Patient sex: F
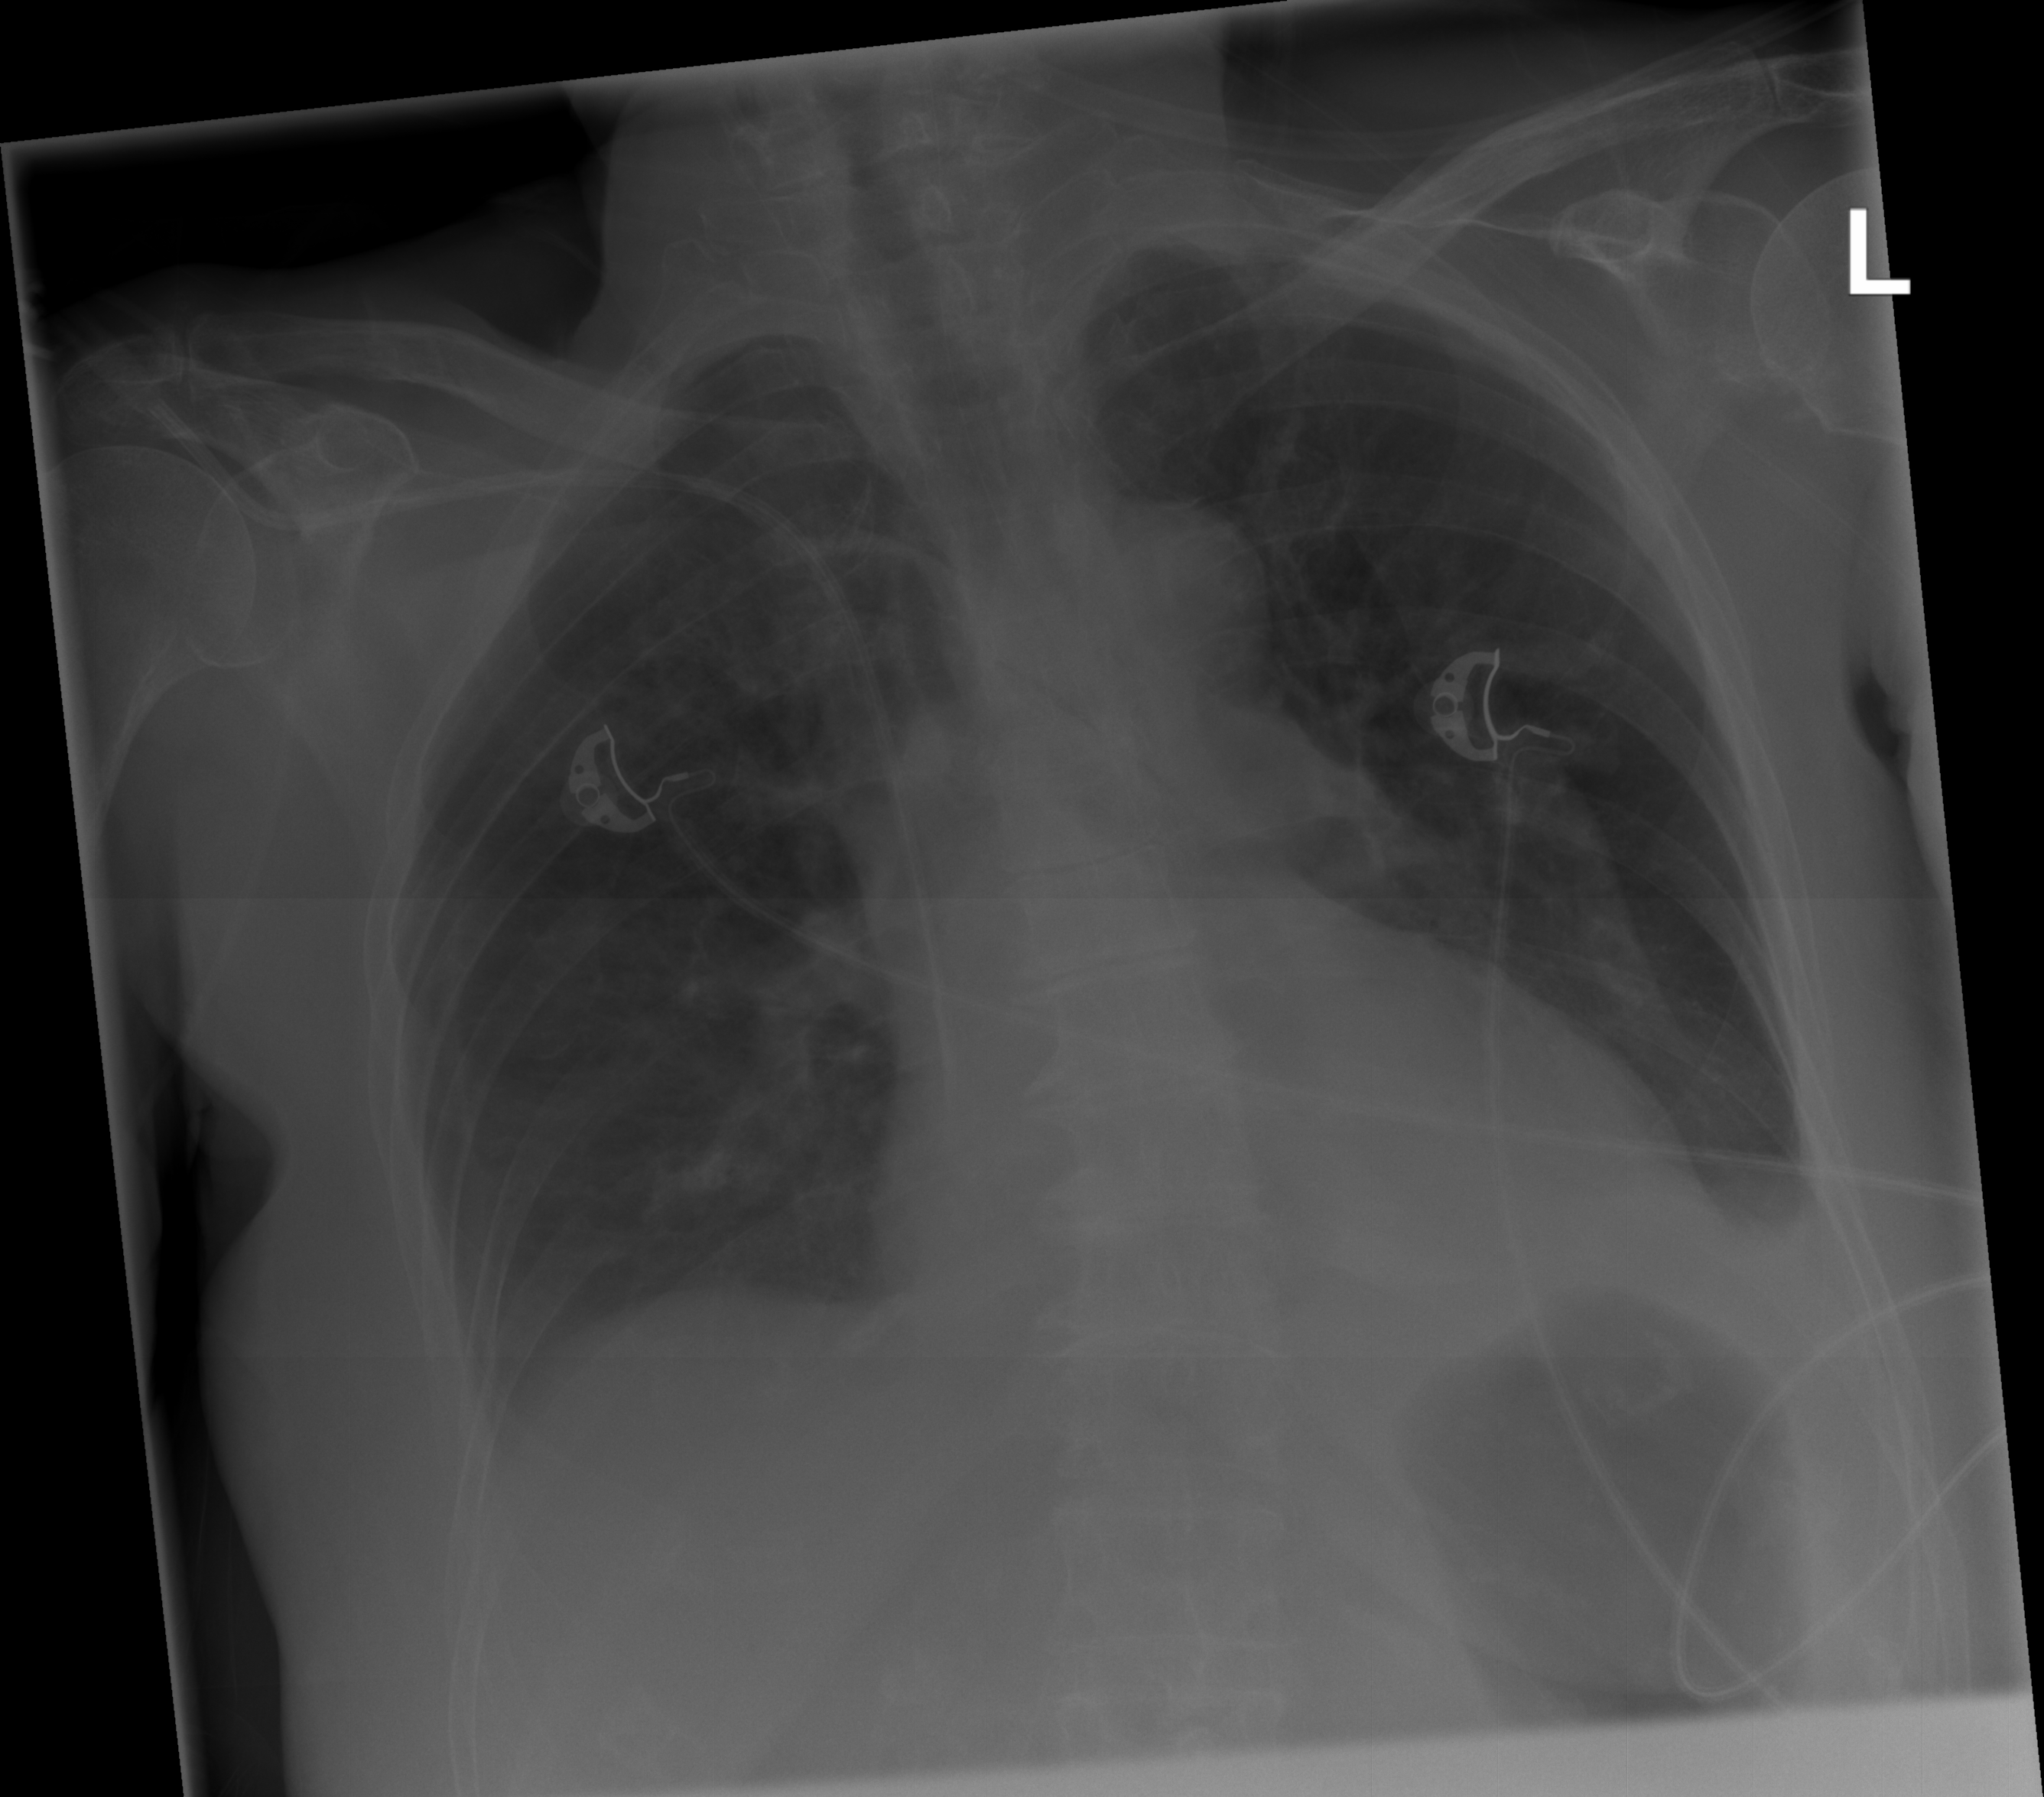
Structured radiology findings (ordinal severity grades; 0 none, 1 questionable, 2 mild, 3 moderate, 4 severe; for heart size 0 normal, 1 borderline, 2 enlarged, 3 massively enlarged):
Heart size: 0
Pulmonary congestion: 0
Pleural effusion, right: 0
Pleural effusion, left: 1
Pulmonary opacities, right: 0
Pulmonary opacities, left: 0
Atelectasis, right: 0
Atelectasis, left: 0